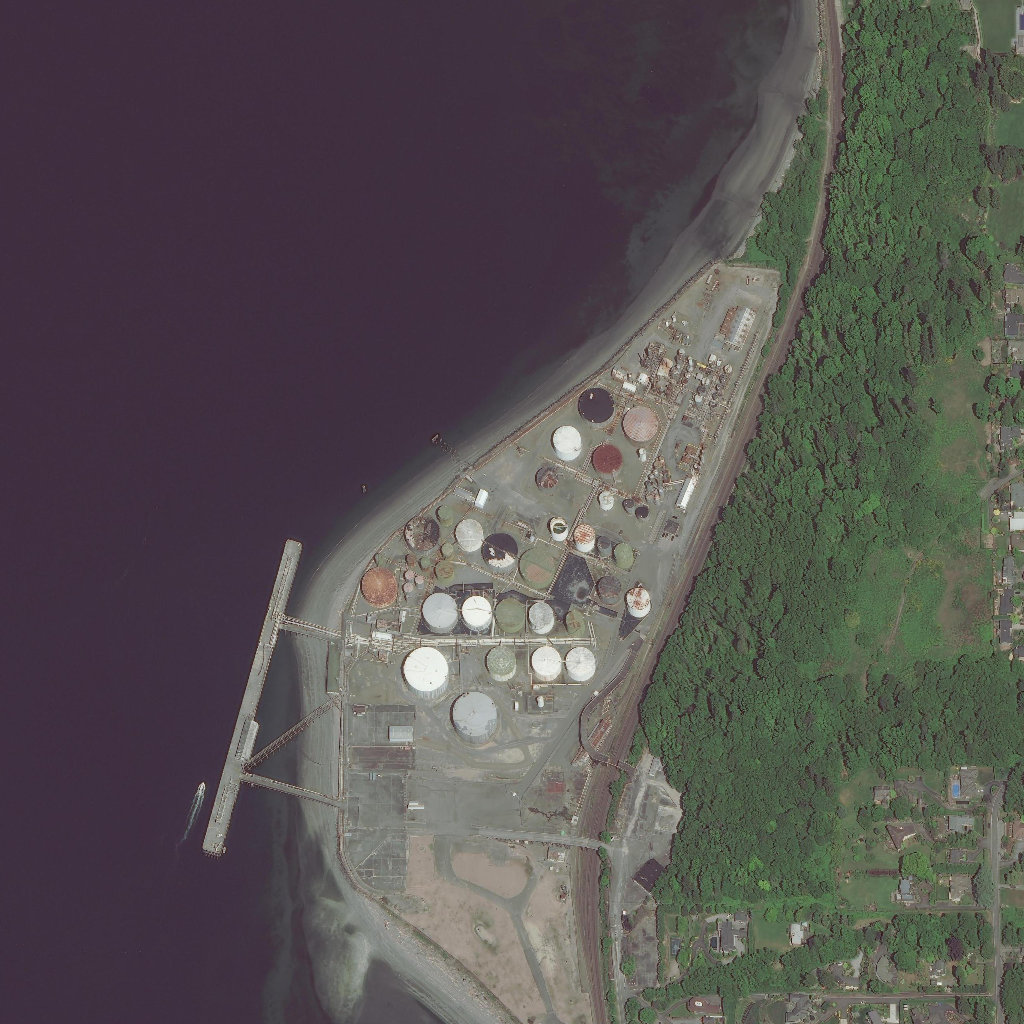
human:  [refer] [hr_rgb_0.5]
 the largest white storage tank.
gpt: <box>[[39, 62, 44, 67, 0]]</box>